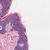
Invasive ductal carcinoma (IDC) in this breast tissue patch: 0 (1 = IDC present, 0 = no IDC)